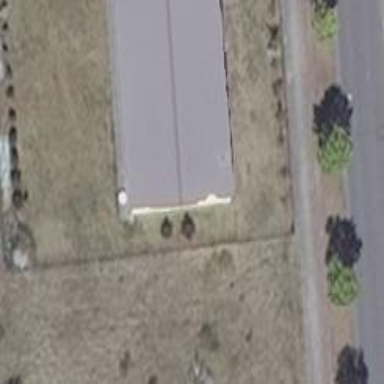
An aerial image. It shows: Gabled building with the roof oriented along its structure.